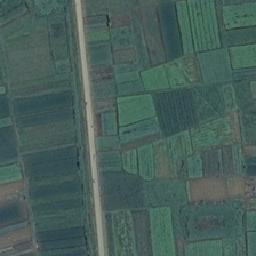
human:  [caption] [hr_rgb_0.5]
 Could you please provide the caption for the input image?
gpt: A yellow road goes straight through a green field

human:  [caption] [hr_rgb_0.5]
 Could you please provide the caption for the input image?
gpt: The yellow road ran straight through the green field

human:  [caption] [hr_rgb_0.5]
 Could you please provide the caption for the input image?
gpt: The yellow road goes through the green fields

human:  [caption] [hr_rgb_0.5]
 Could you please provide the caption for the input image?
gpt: A yellow road ran straight through a green field

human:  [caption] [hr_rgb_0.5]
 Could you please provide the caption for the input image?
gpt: A Yellow Road crossed a Green Field